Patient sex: F
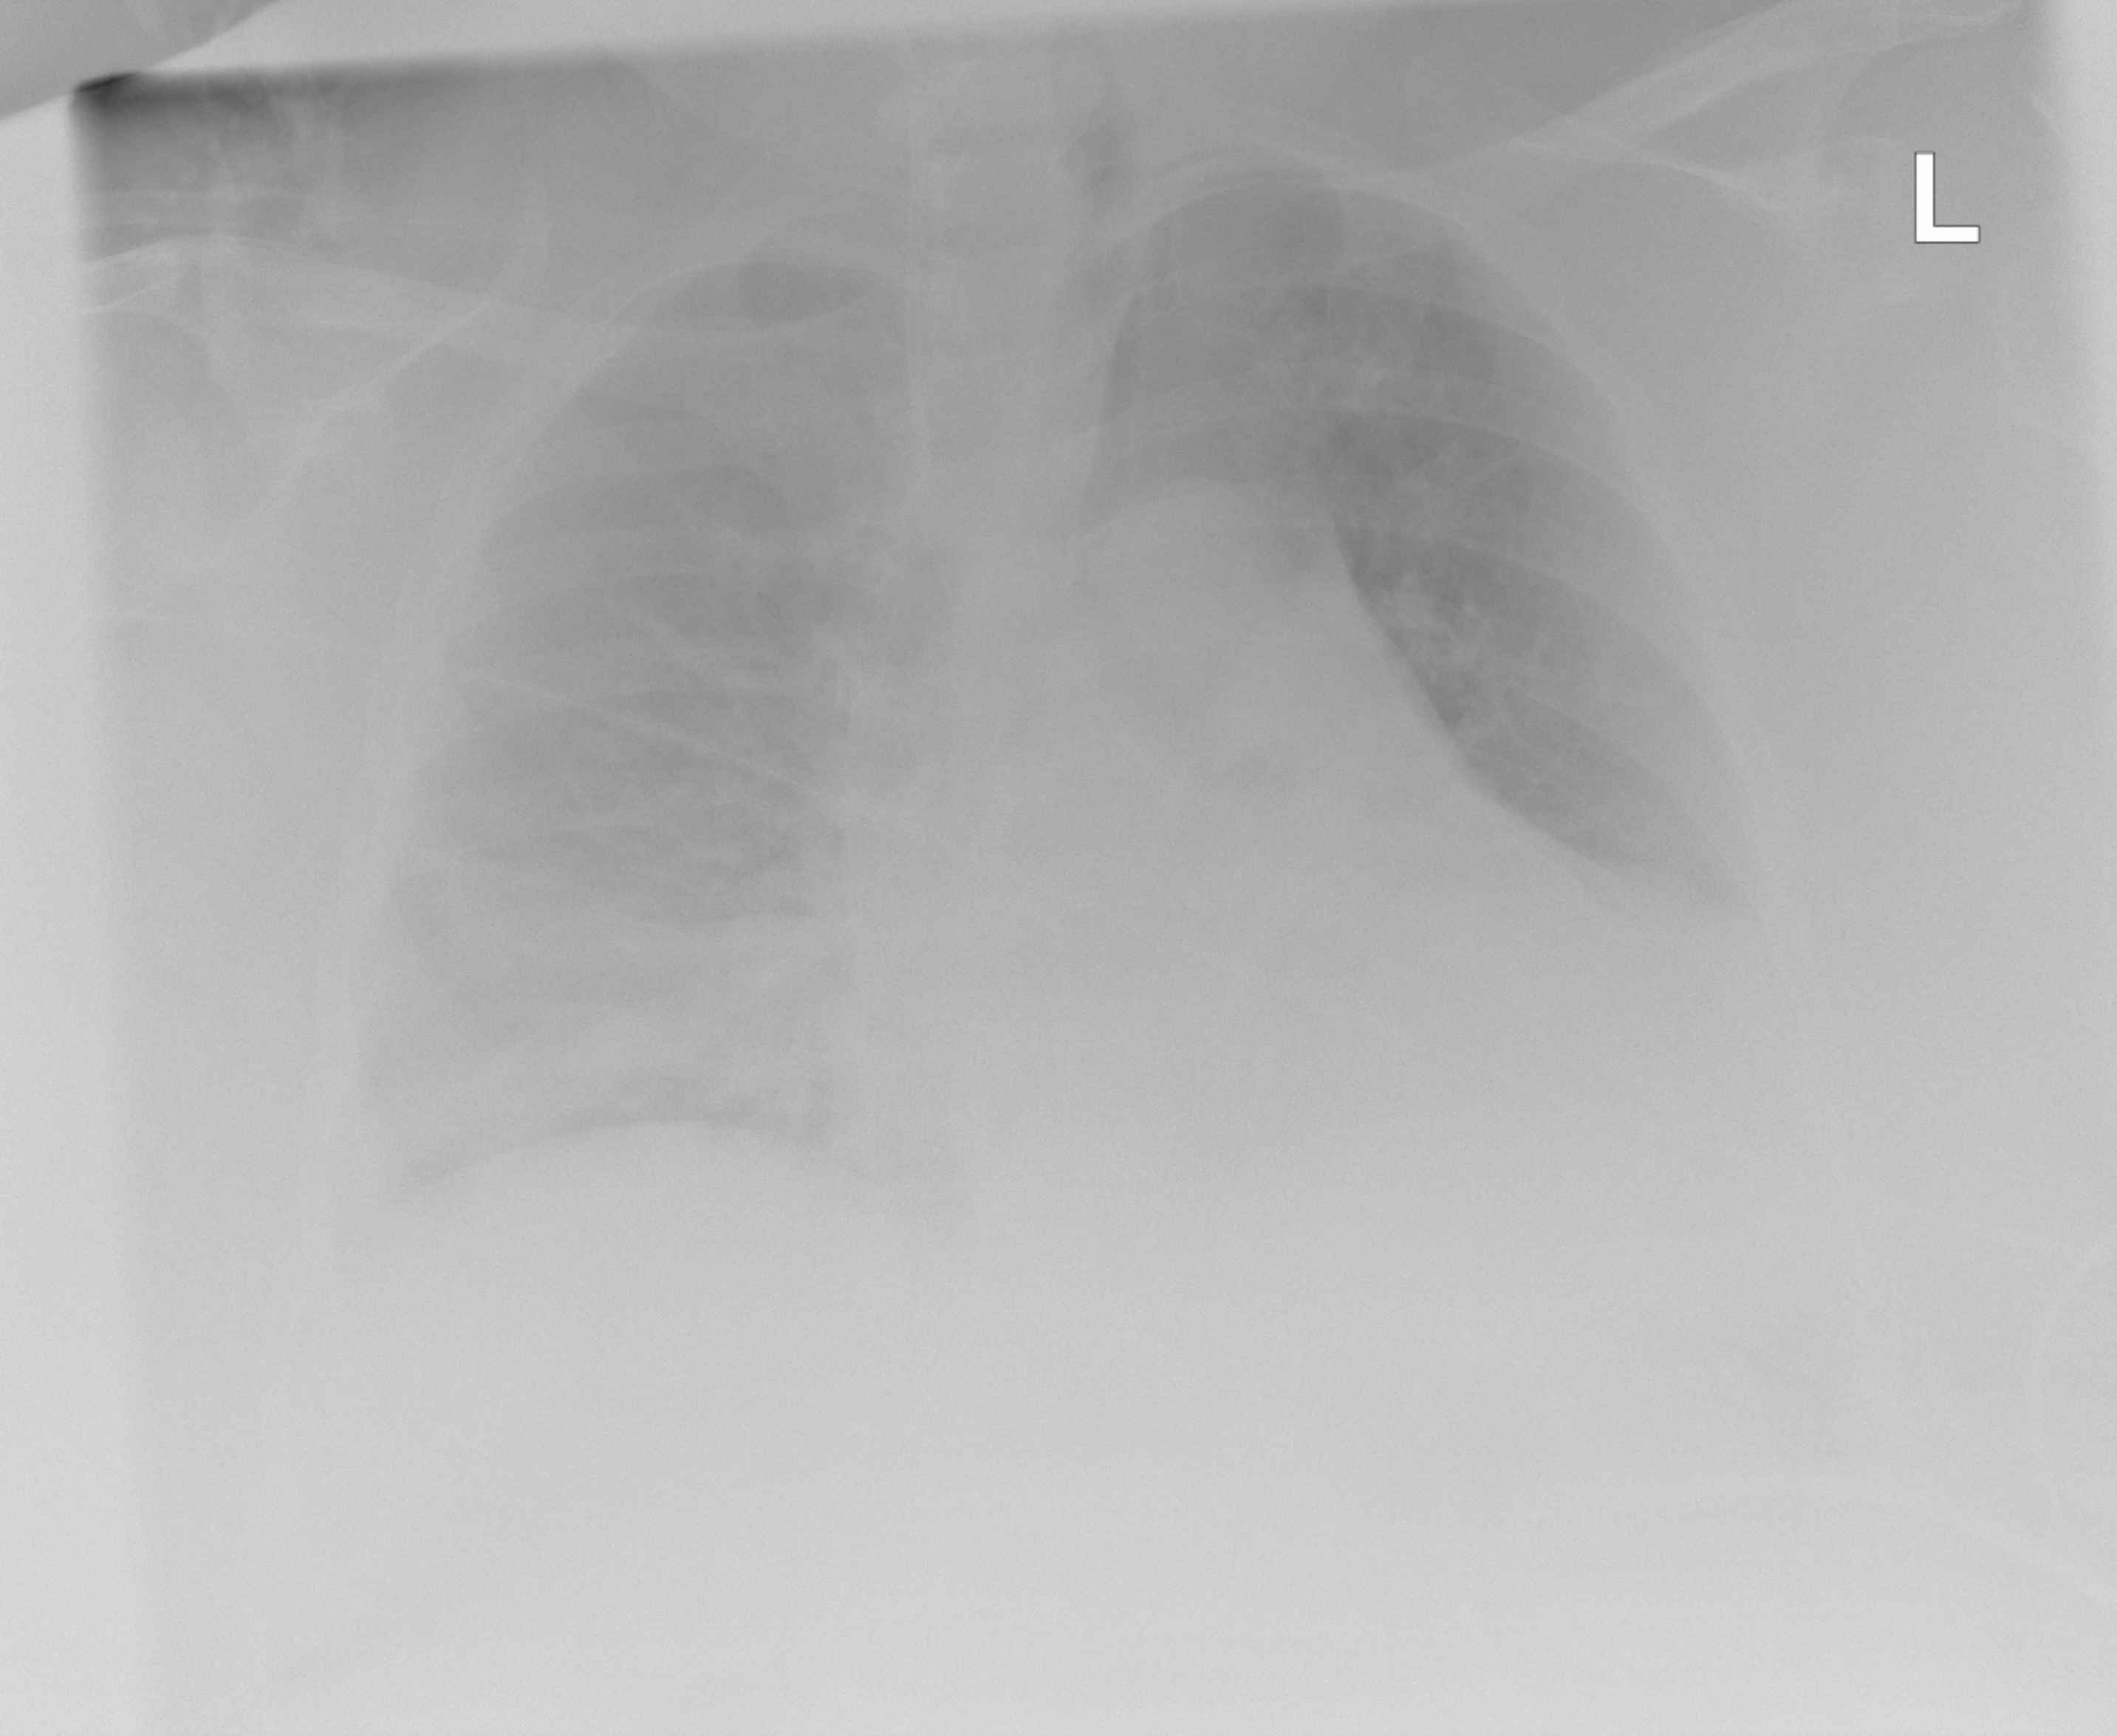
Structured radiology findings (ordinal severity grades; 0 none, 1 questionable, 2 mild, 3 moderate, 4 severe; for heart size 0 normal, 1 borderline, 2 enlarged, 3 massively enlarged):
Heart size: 2
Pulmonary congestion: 0
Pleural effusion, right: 0
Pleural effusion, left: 0
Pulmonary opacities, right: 3
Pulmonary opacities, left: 0
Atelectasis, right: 1
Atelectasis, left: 0